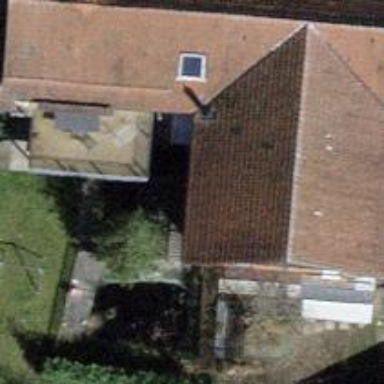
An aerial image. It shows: Farm building.